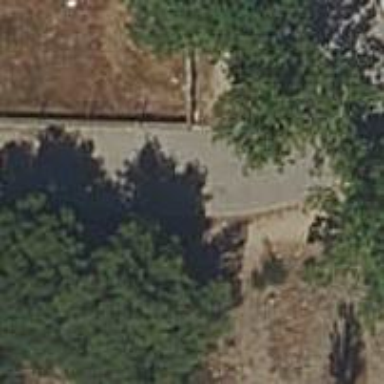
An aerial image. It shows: Paved footway.